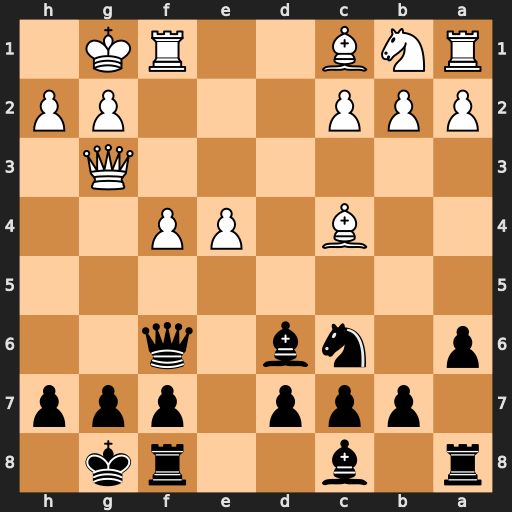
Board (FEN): r1b2rk1/1ppp1ppp/p1nb1q2/8/2B1PP2/6Q1/PPP3PP/RNB2RK1
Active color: b
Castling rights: -
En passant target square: -
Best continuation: Qd4+ Qf2 Qxc4